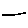
Label: line